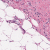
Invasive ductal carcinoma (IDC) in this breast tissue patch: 0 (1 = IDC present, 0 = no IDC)